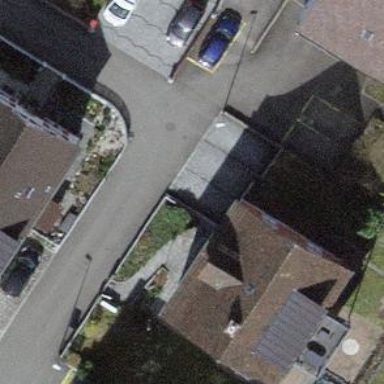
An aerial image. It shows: View of apartment building.